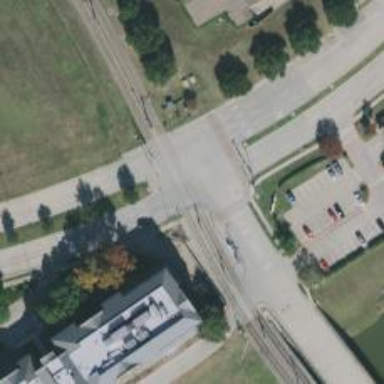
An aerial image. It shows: Railway level crossing.